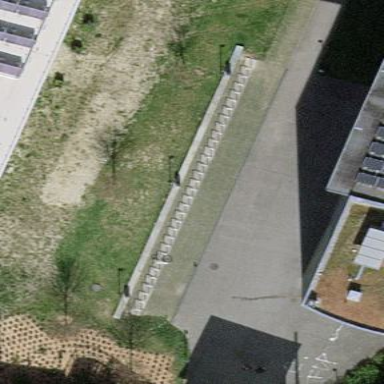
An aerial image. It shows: Bicycle parking area.